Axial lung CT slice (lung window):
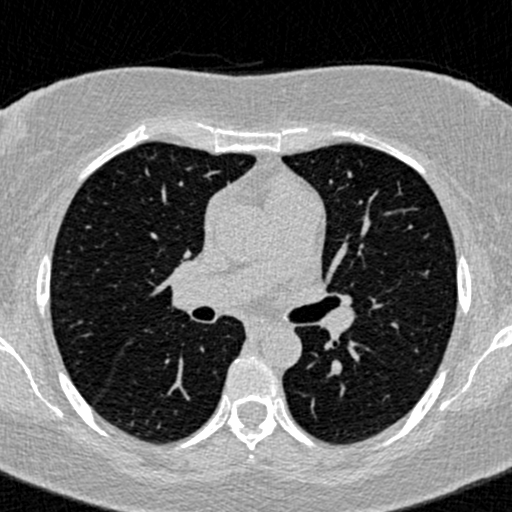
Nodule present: no